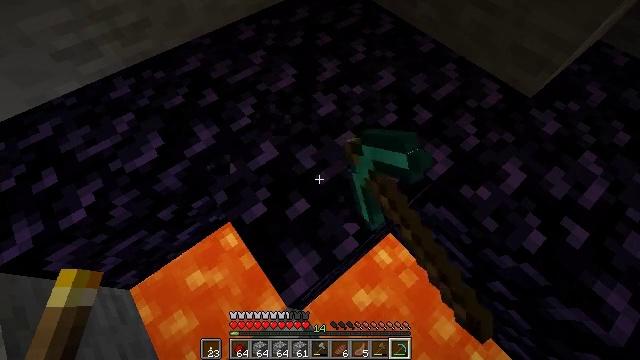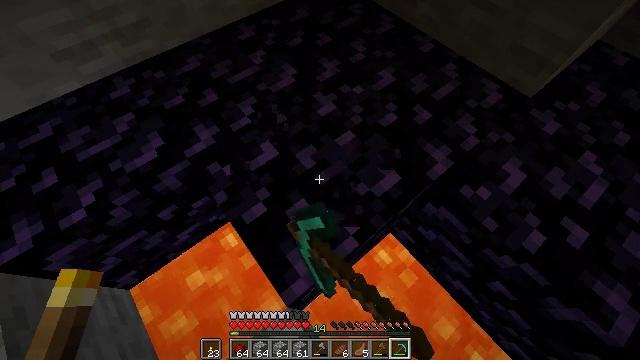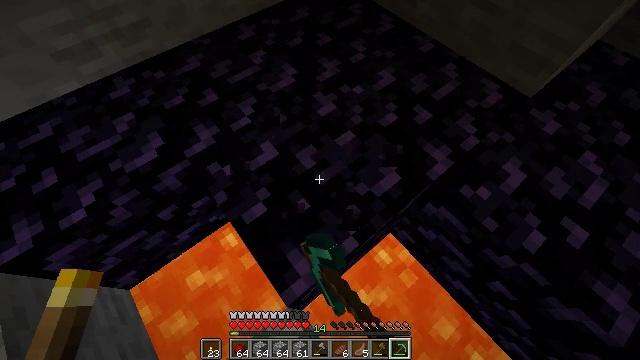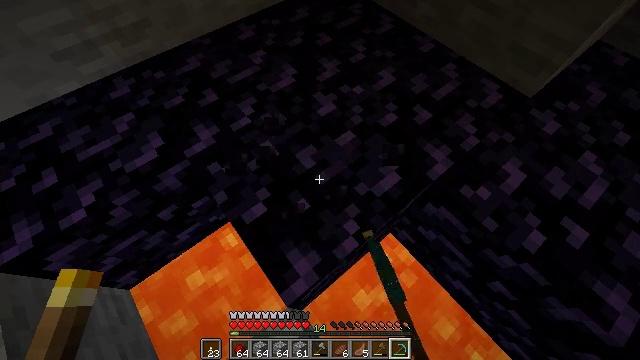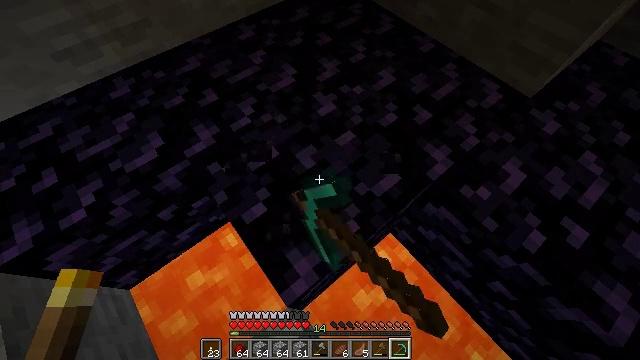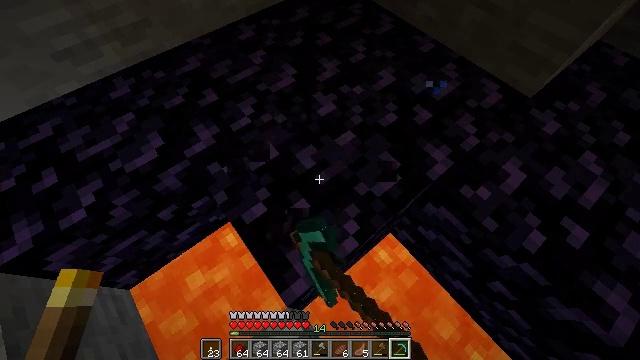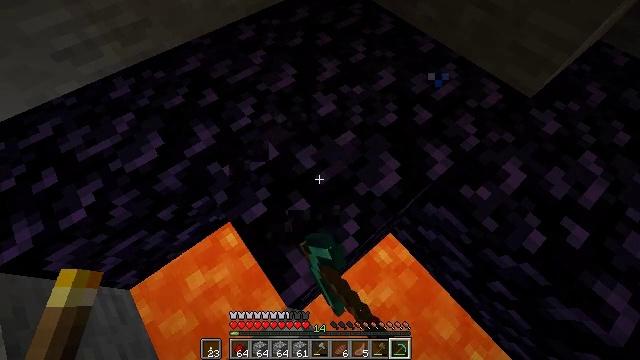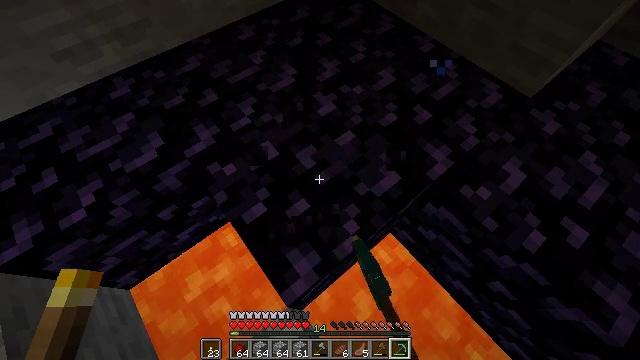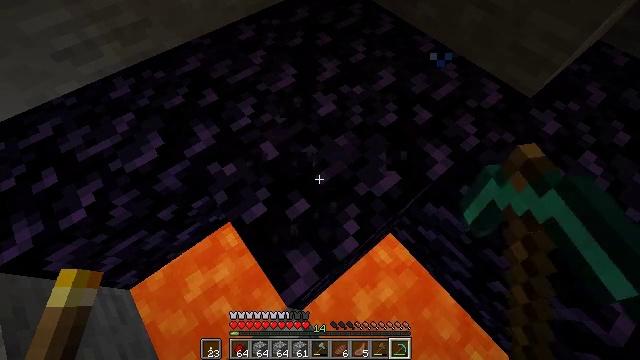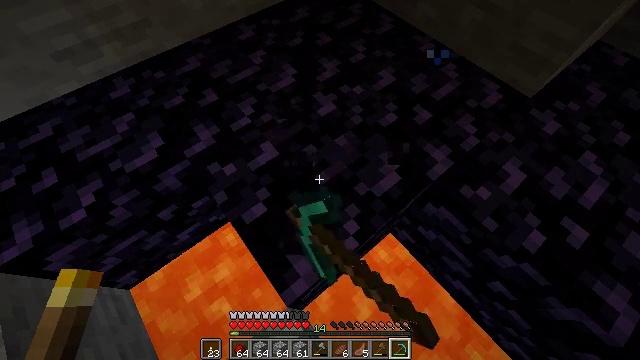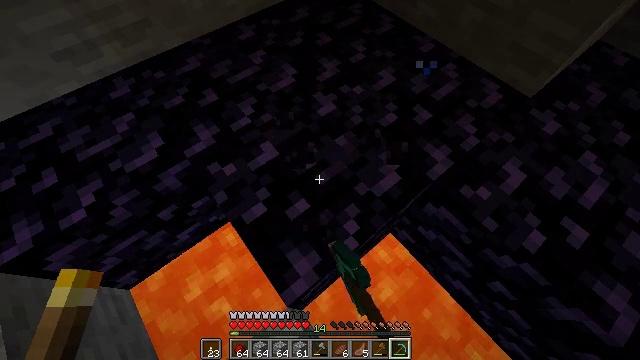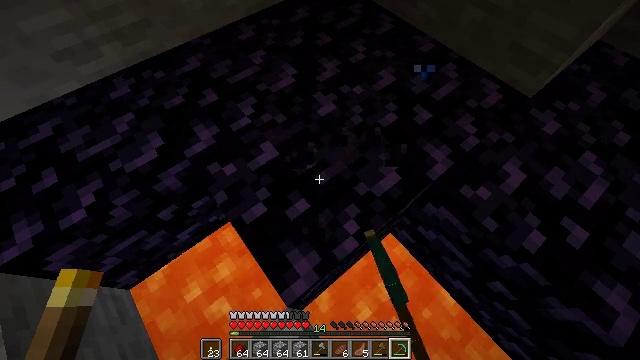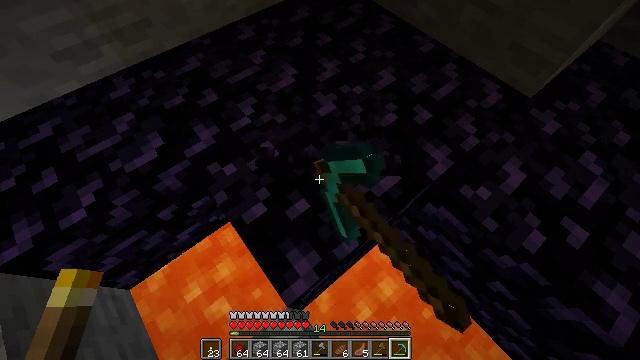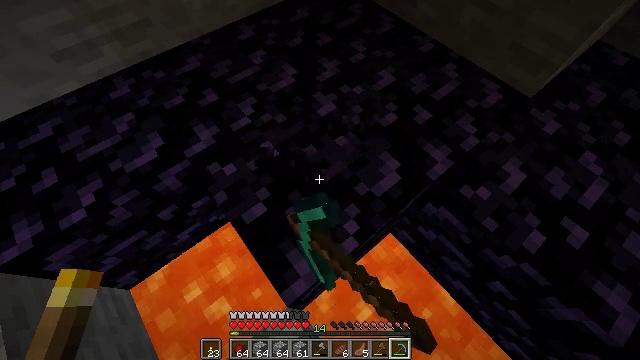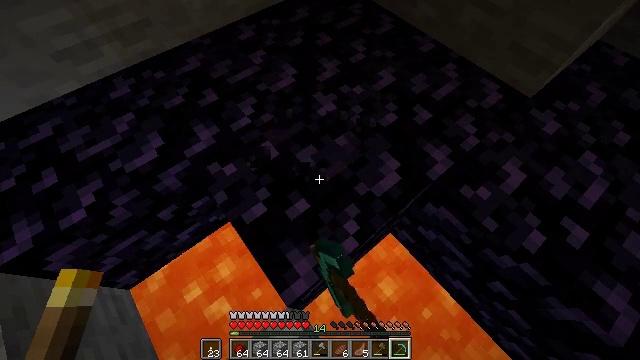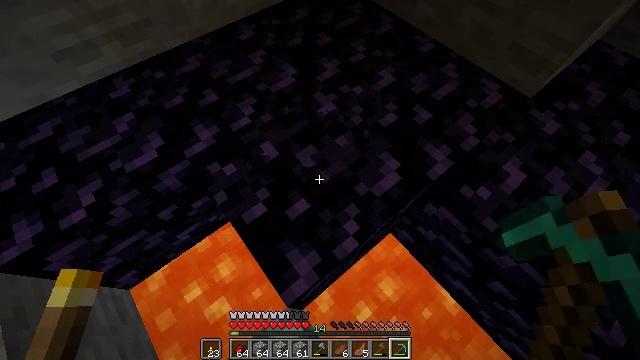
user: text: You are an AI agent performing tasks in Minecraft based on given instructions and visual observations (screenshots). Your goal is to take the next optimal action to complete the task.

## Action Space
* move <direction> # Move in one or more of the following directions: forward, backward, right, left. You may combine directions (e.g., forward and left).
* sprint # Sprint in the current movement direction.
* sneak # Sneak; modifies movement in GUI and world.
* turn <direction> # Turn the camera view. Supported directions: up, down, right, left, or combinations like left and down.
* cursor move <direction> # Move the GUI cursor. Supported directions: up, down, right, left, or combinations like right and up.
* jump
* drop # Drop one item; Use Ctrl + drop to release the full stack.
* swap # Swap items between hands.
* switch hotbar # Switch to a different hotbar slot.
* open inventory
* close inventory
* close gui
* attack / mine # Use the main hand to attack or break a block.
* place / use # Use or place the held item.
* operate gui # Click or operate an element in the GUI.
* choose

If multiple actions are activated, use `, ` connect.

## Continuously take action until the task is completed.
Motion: motion action
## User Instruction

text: Mine the tough obsidian.
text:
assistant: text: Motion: sneak, attack / mine
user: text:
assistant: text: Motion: sneak, attack / mine
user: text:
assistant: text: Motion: sneak, attack / mine
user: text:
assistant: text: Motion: sneak, attack / mine
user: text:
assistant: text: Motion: sneak, attack / mine
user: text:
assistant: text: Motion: sneak, attack / mine
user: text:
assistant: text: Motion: sneak, attack / mine
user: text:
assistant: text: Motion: sneak, attack / mine
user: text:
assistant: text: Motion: sneak, attack / mine
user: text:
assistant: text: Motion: sneak, attack / mine
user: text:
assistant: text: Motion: sneak, attack / mine
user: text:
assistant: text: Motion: sneak, attack / mine
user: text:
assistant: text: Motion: sneak, attack / mine
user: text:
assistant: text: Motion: sneak, attack / mine
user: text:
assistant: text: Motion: sneak, attack / mine
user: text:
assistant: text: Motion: sneak, attack / mine
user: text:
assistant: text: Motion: sneak, attack / mine
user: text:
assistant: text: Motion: sneak, attack / mine
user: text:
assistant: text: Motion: sneak, attack / mine
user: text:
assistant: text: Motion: sneak, attack / mine
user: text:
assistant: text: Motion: sneak, attack / mine
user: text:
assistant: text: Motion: sneak, attack / mine
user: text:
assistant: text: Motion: sneak, attack / mine
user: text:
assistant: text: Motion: sneak, attack / mine
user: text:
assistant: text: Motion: sneak, attack / mine
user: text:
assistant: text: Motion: sneak, attack / mine
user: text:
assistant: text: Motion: sneak, attack / mine
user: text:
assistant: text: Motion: sneak, attack / mine
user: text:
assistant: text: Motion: sneak, attack / mine
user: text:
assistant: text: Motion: sneak, attack / mine